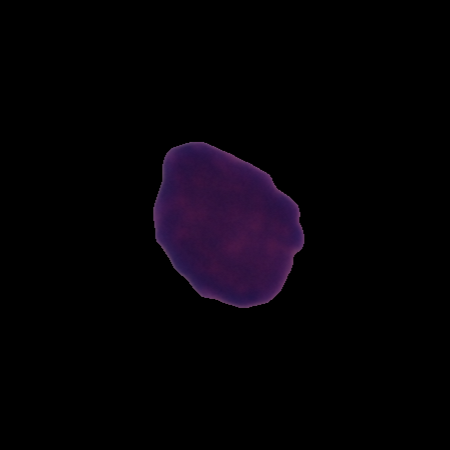
Label: healthy